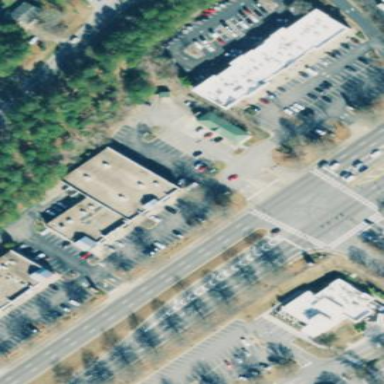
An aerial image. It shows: Retail building.